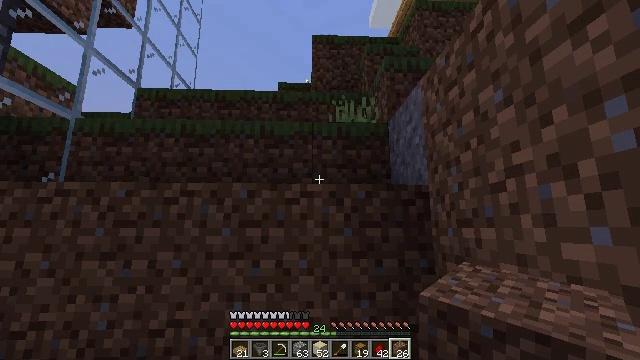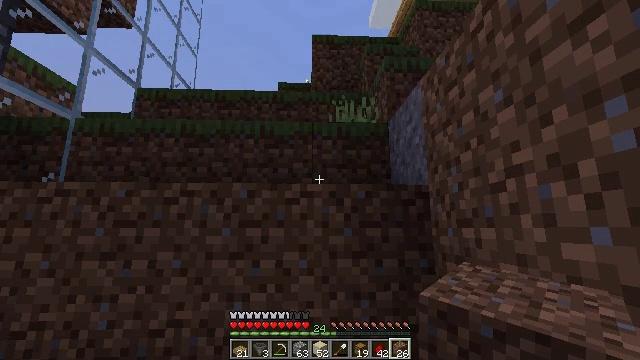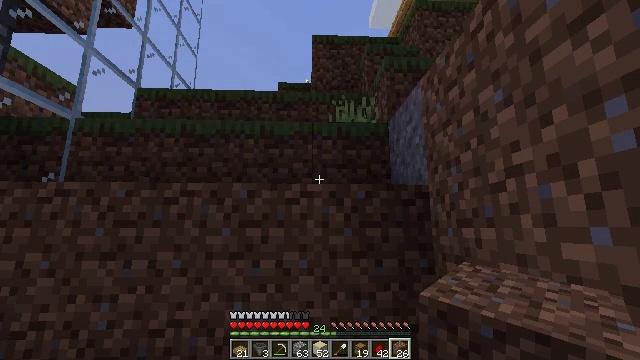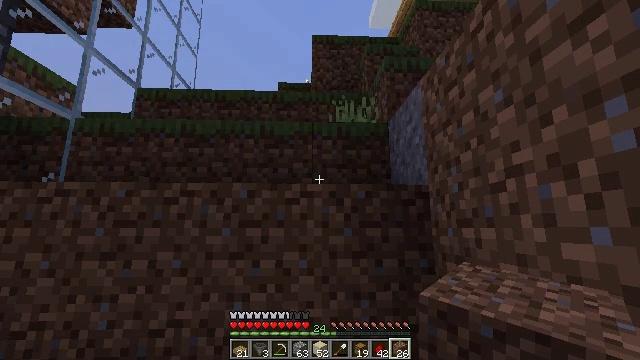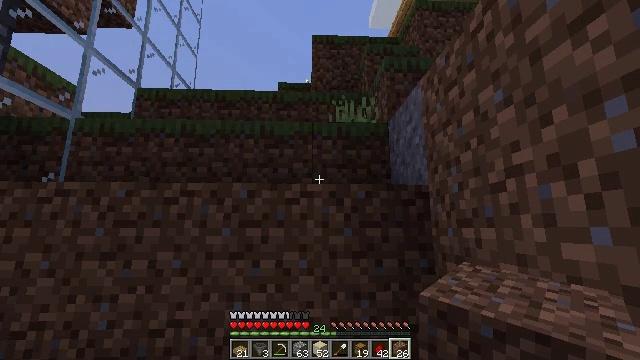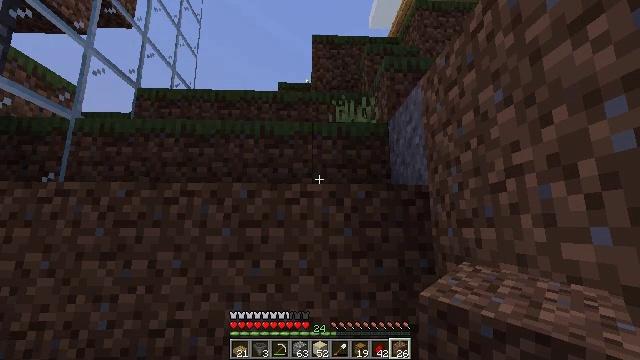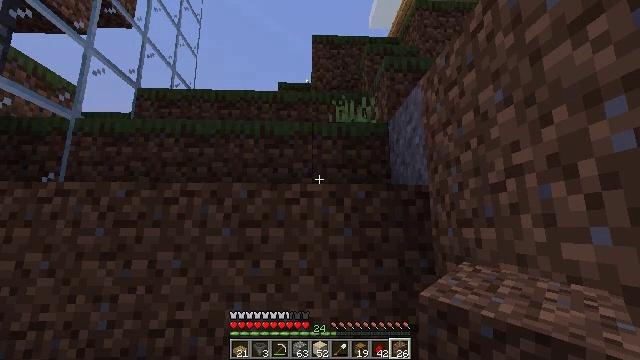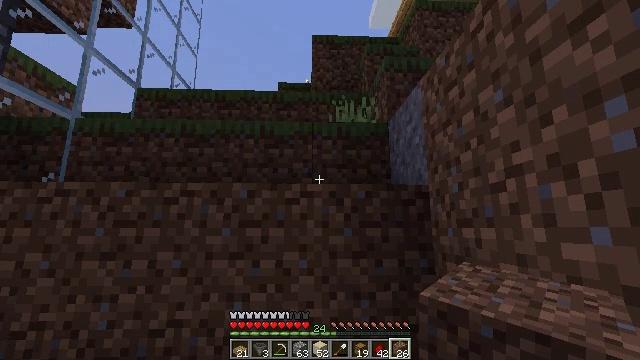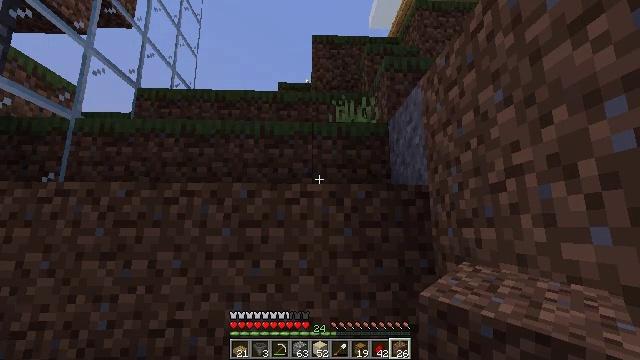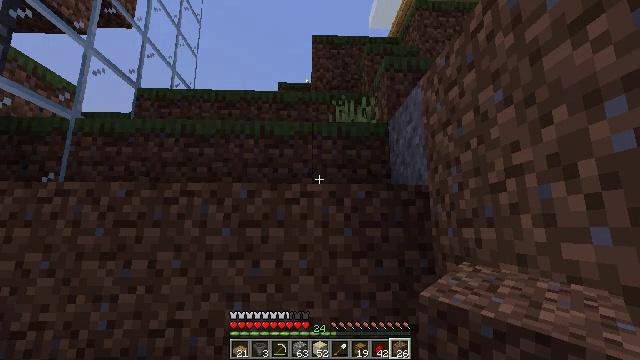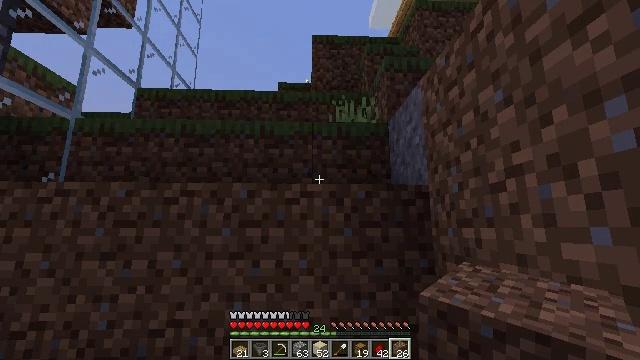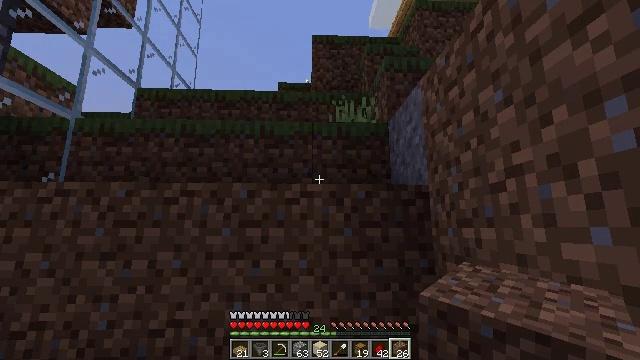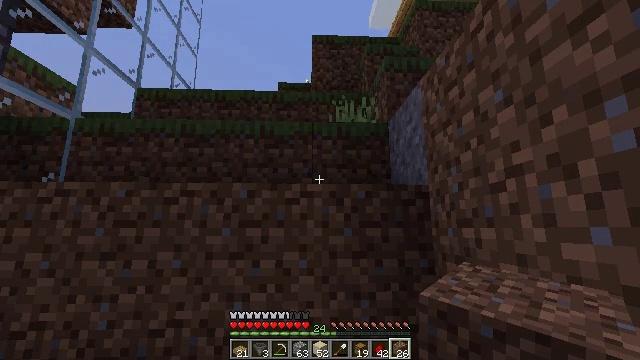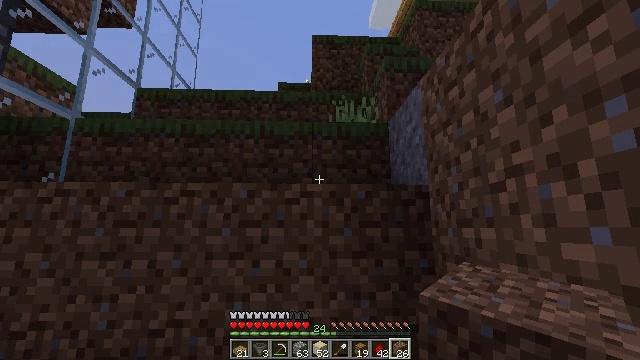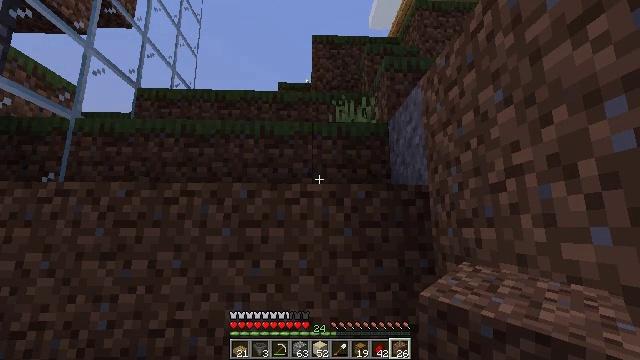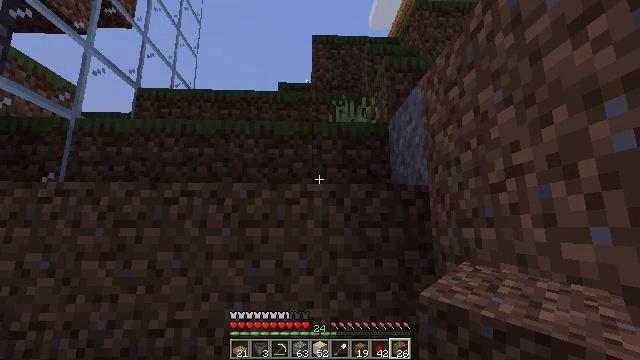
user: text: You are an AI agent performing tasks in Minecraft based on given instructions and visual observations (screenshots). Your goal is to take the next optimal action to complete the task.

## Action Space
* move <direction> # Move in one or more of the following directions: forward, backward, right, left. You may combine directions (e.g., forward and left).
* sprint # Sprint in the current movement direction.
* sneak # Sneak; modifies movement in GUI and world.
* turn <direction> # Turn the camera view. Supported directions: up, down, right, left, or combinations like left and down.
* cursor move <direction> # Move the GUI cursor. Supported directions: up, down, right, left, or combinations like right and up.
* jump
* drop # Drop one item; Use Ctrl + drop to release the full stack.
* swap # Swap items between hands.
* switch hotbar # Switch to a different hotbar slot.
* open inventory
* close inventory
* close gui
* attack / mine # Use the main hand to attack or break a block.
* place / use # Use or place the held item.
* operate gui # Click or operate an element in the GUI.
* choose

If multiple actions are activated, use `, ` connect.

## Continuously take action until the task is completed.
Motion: motion action
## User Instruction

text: Shovel up some gravel.
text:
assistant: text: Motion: no_op
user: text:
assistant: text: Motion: no_op
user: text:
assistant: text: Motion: no_op
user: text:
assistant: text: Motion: no_op
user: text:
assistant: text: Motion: no_op
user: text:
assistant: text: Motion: no_op
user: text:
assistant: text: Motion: no_op
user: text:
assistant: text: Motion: no_op
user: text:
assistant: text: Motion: no_op
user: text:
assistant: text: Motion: no_op
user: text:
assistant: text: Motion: no_op
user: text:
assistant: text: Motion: no_op
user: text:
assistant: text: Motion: no_op
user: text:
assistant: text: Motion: no_op
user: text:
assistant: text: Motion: no_op
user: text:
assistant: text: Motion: no_op
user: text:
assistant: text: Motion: no_op
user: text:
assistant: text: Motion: no_op
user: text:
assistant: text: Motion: no_op
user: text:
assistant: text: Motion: no_op
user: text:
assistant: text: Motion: no_op
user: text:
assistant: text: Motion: no_op
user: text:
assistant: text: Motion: no_op
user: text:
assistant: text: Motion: no_op
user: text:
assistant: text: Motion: no_op
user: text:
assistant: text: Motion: no_op
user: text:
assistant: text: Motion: no_op
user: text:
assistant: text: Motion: no_op
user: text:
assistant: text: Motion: no_op
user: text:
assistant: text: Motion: no_op